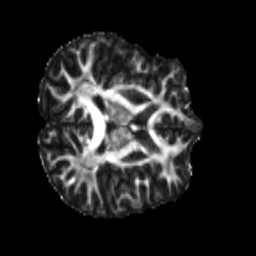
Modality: FA
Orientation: axial
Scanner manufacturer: siemens
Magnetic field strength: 3 T
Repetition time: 4 s
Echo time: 0.0594 s